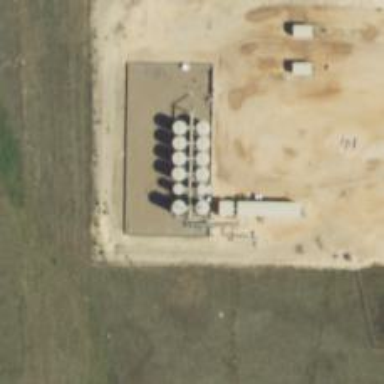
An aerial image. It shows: Storage tank that is man-made.